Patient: sex F, age 65
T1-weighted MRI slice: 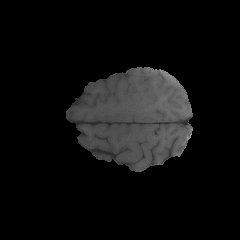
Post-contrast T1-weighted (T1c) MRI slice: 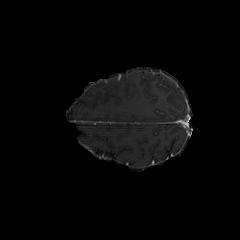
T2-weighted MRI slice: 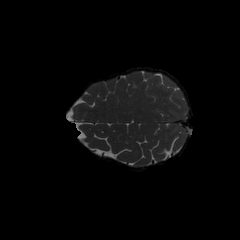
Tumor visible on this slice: yes
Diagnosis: Glioblastoma, IDH-wildtype
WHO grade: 4